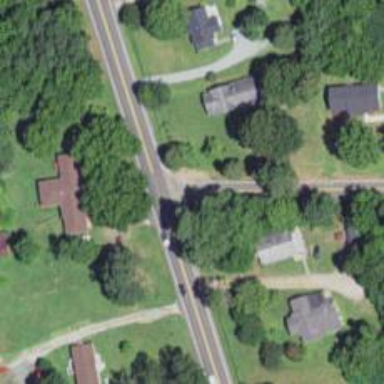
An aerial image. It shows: Road with stop sign.